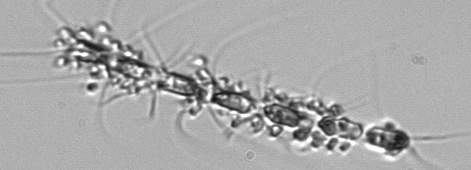
Label: Chaetoceros_didymus_TAG_external_flagellate